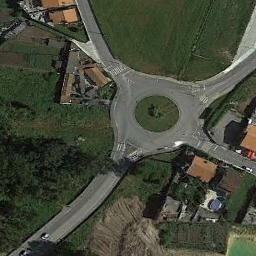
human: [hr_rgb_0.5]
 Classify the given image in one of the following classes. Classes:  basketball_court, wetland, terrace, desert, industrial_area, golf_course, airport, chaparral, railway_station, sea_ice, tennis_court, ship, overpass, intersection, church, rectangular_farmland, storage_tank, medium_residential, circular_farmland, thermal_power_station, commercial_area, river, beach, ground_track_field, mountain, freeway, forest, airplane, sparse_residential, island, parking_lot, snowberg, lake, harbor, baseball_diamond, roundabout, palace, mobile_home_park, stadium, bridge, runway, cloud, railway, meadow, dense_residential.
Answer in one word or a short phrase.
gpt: roundabout